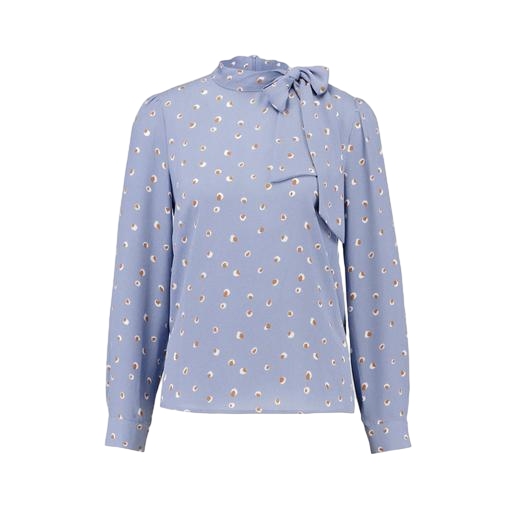
blue claudia floral-print pussy-bow blouse, blue polka-dot shirt, blue dot-print shirt, white background